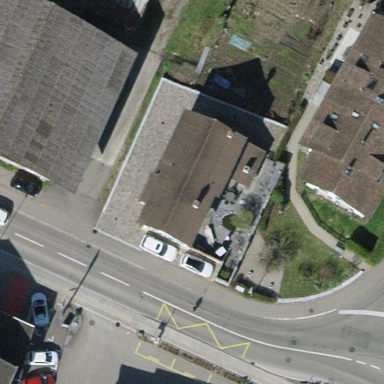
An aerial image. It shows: Detached building.